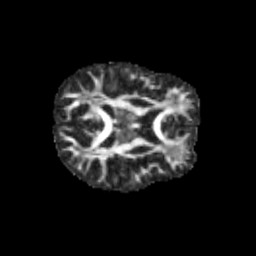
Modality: FA
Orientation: axial
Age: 13
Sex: female
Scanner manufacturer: siemens
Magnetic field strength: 3 T
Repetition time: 3.8 s
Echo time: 0.07 s